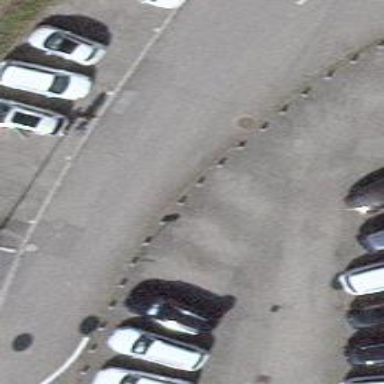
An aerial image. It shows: Bollard.